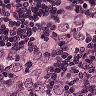
Metastatic tissue present: yes